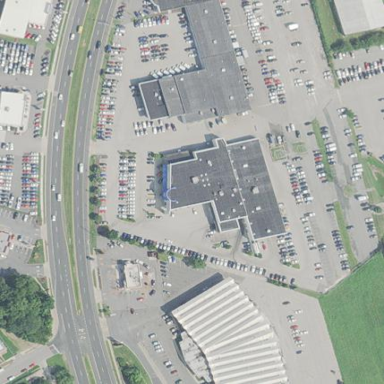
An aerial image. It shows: Commercial building housing car shop.